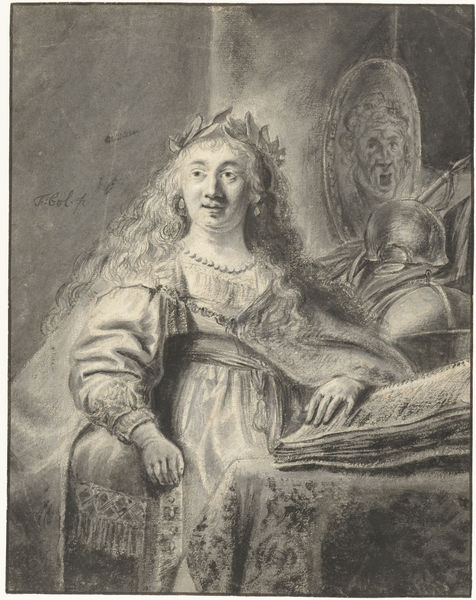
Titel: Minerva in haar studeerkamer
Künstler: Ferdinand Bol
Standort: Amsterdam
Institution: Rijksmuseum
Schlagwörter: hand, mann, weiß, frau, grau, haar, kleid, ohrring, raum, schwarz, symbol, tisch, zeichnung, dame, teppich, barock, bibel, gesicht, kleidung, bild, innenraum, portrait, porträt, signatur, spiegel, haare, lange haare, mantel, stoff, ohrringe, krone, locken, perlen, renaissance, kette, soldier, dresses, spitz, lesen, wei, schild, buch, kohle, schwarz-weiss, waffen, bleistift, helm, allegorie, kranz, lorbeer, rüstung, tapisserie, armour, athene, pfeil, books, reading, fratze, zeichung, fibel, scared, royalty, loorbeer, aufgen, loorbeerkranz, queen, feeling, emotions, hidden, hiding, drapissereie, wueen, special, forced, older times